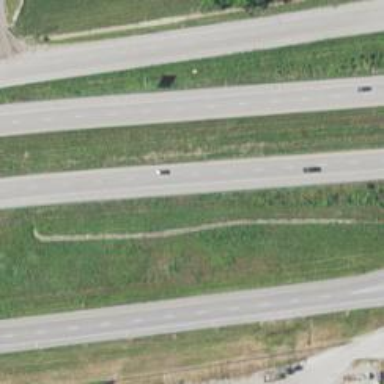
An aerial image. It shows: Asphalt trunk highway which is also expressway.